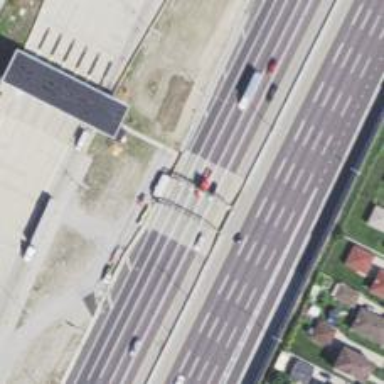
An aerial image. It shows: Toll gantry on the road.